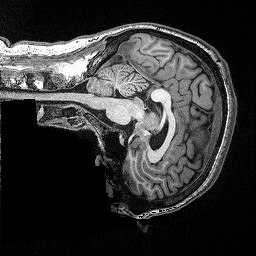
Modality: T1w
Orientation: sagittal
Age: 50
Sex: male
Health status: ill
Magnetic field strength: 3 T
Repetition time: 2.53 s
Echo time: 0.00331 s